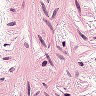
Metastatic tissue present: no